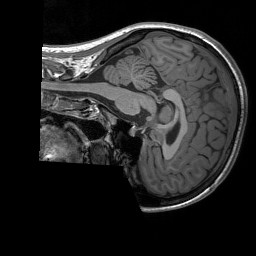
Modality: T1w
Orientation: sagittal
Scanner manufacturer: siemens
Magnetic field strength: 3 T
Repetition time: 1.76 s
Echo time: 0.0022 s